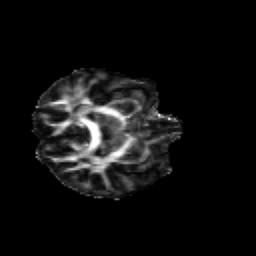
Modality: FA
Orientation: axial
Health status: healthy
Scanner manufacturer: siemens
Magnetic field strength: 3 T
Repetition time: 10 s
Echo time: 0.092 s